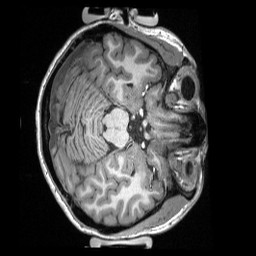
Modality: T1w
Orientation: axial
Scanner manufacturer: siemens
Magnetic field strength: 3 T
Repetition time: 2.3 s
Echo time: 0.00308 s